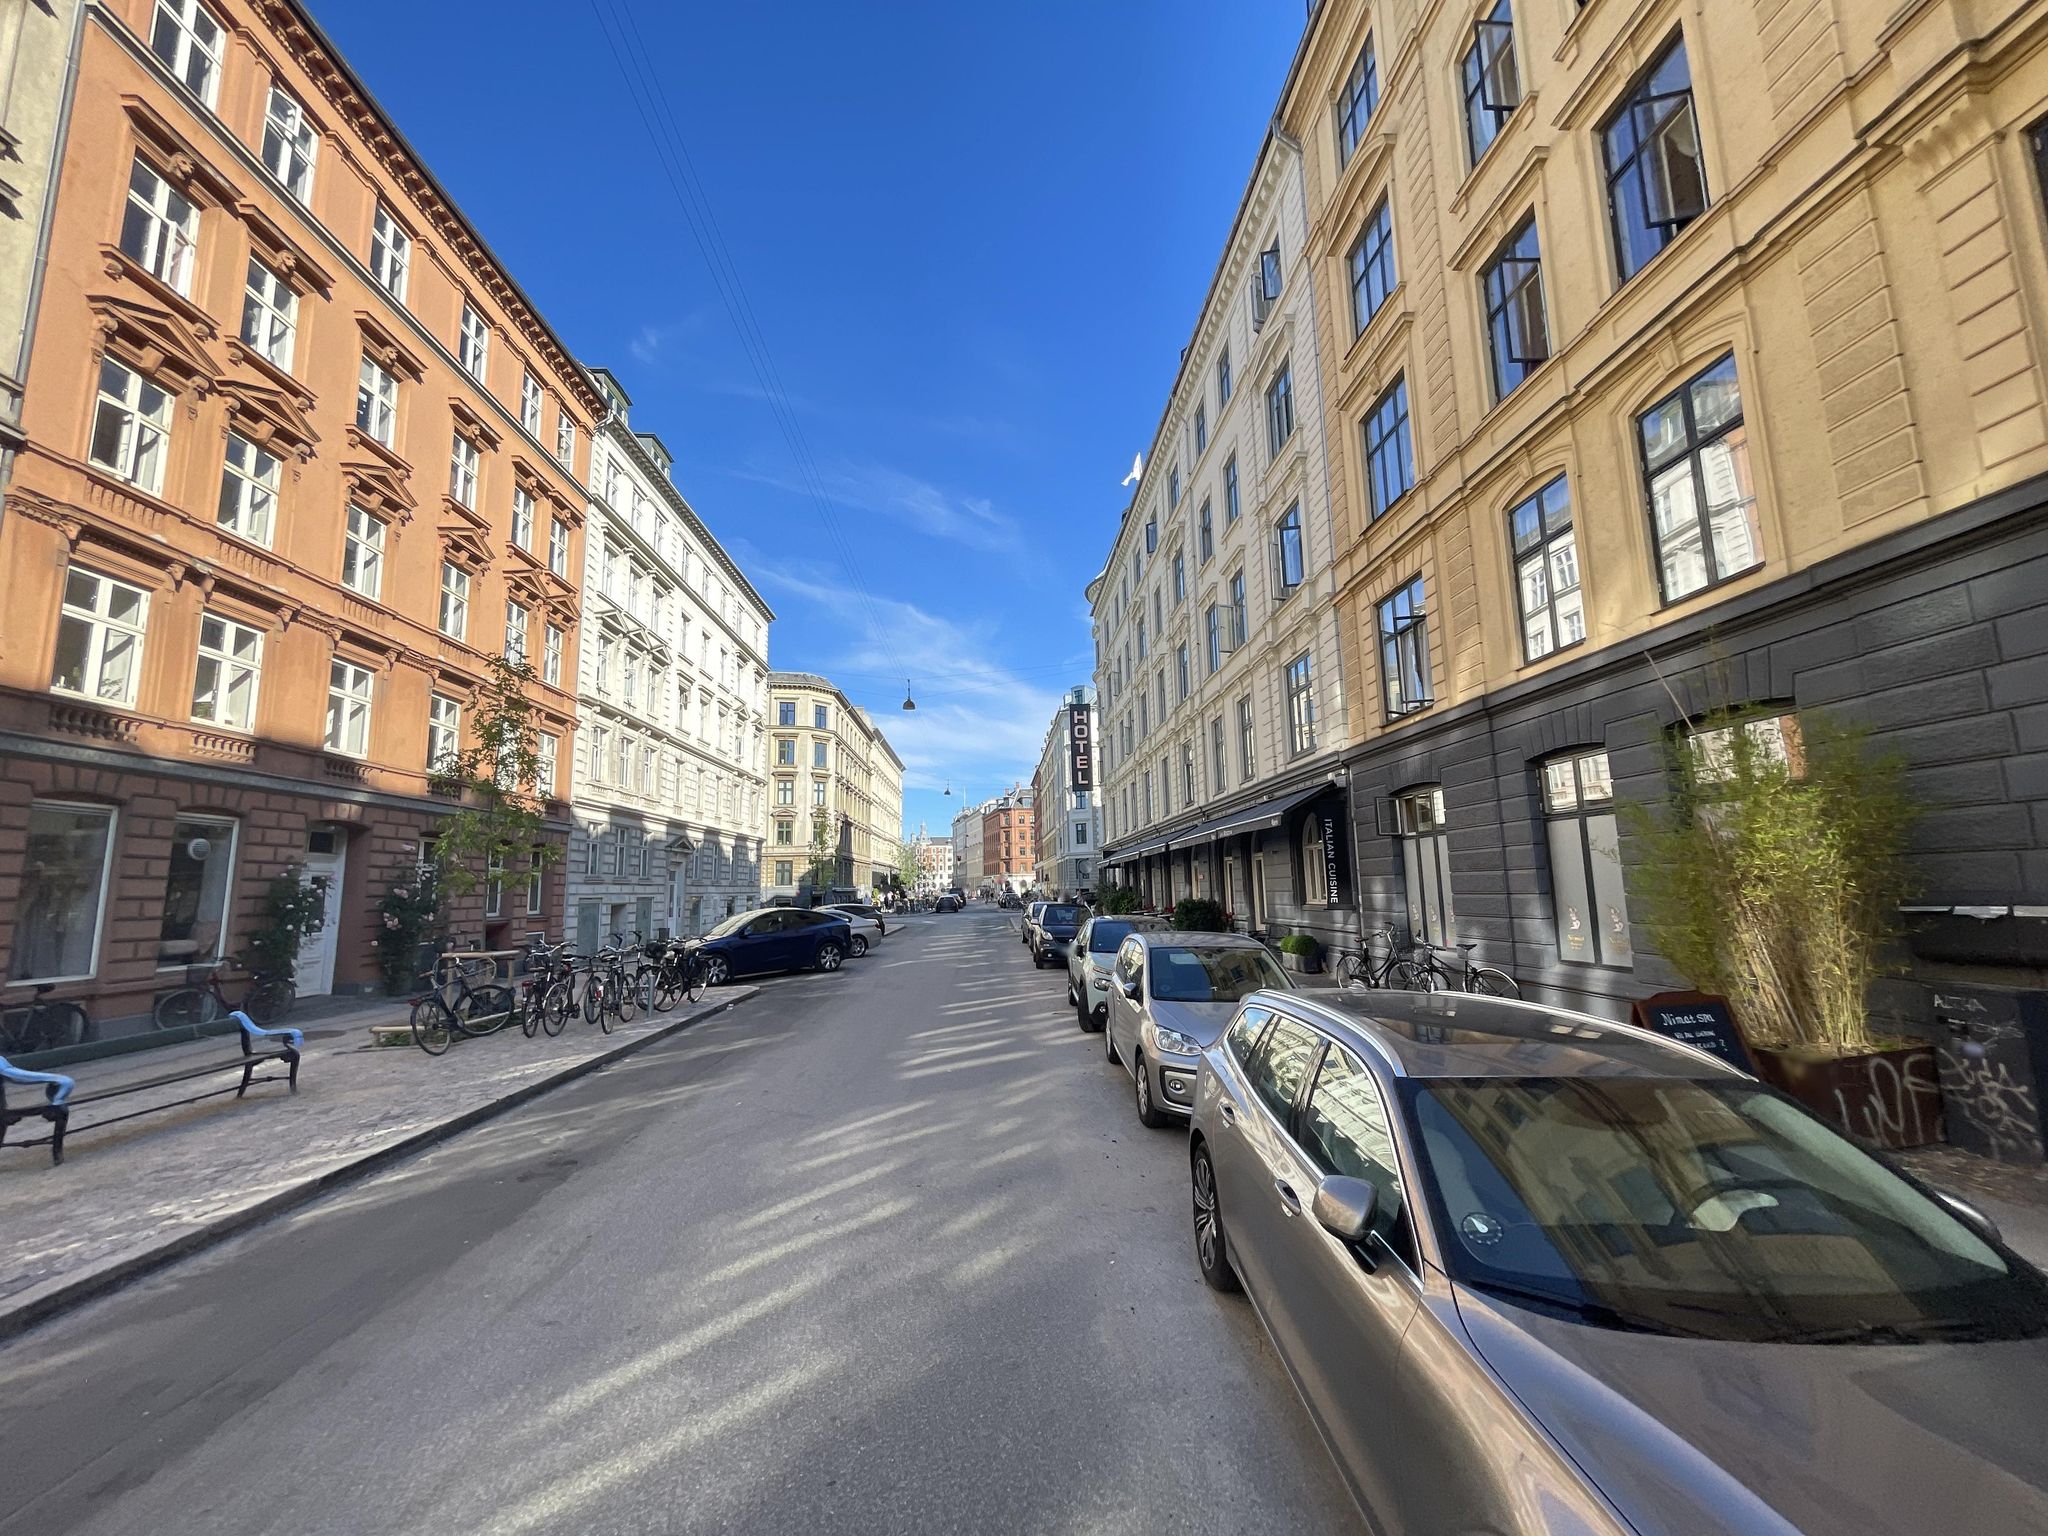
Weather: clear
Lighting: day
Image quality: good
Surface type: cycling surface
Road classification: tertiary
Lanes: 2
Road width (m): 5.5
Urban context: urban centre
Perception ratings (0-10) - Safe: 8.76, Lively: 8.94, Beautiful: 8.77, Boring: 1.66, Depressing: 1.05, Wealthy: 9.22